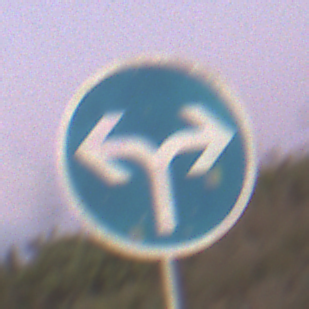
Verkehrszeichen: VorgeschriebeneFahrtrichtungRechtsOderLinks
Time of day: Dawn
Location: Outdoor (RoadRail)
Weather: Clear
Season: NotSpecified
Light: Natural